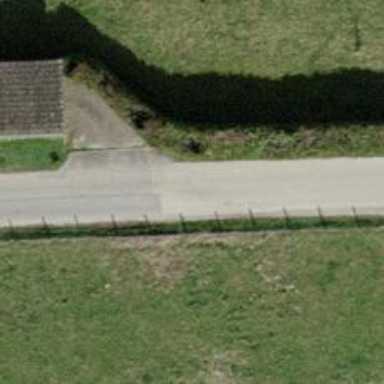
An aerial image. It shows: Cycle barrier.